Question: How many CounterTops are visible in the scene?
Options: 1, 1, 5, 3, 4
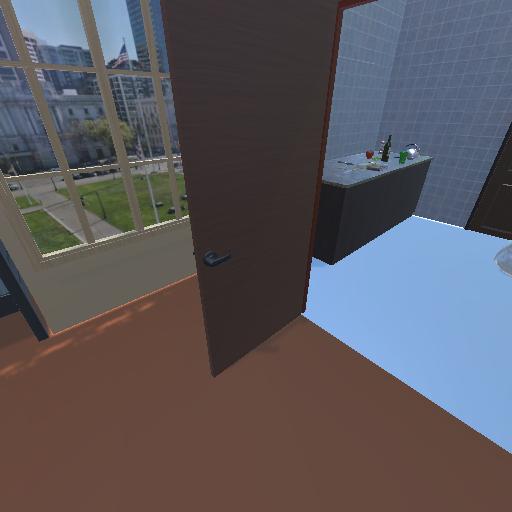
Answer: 1